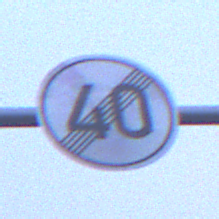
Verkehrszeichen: EndeGeschwindigkeit40
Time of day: SunriseSunset
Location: Outdoor (Urban)
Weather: Overcast
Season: NotSpecified
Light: Natural